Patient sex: M
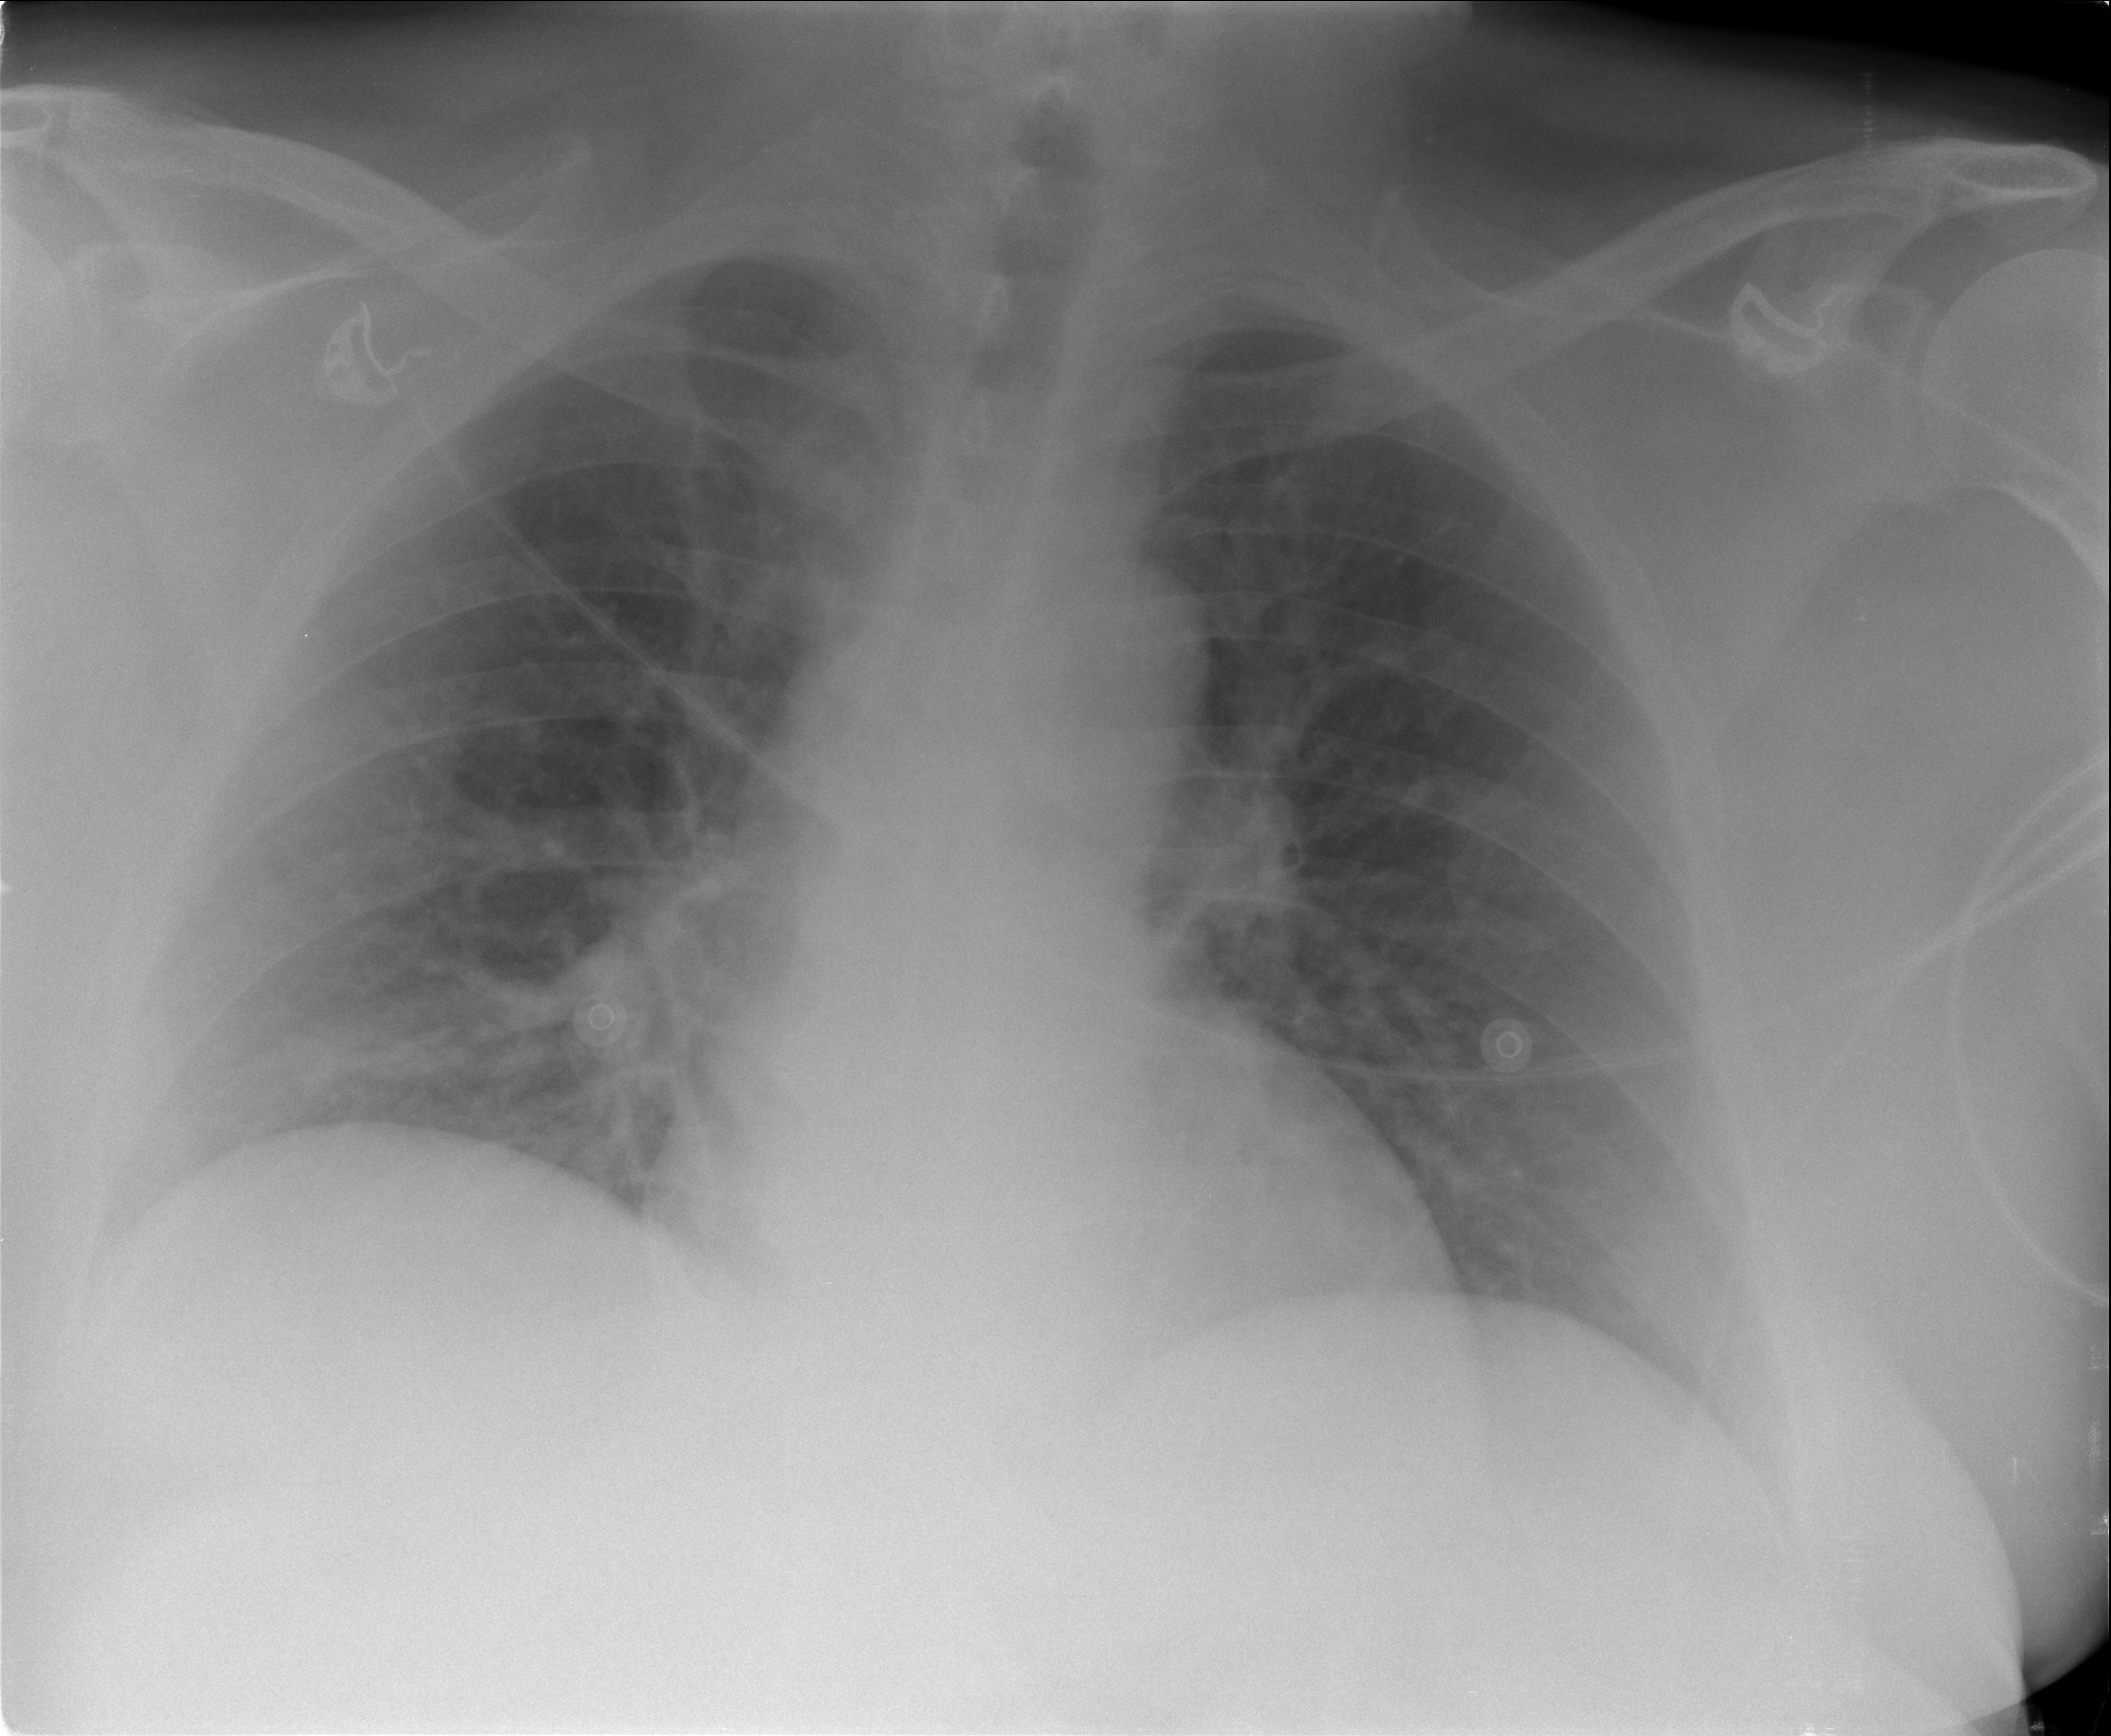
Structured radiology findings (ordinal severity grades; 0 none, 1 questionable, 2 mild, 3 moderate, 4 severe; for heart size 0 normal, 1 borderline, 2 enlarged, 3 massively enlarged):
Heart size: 0
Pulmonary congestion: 0
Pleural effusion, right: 0
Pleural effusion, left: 0
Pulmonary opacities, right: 1
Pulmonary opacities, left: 1
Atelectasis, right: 1
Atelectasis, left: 0